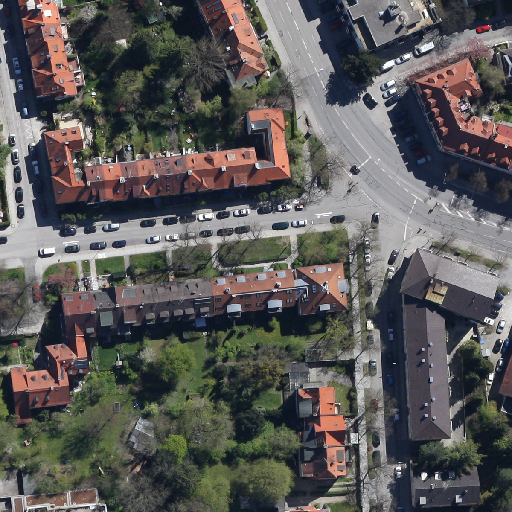
Referring expression: paved road